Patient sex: F
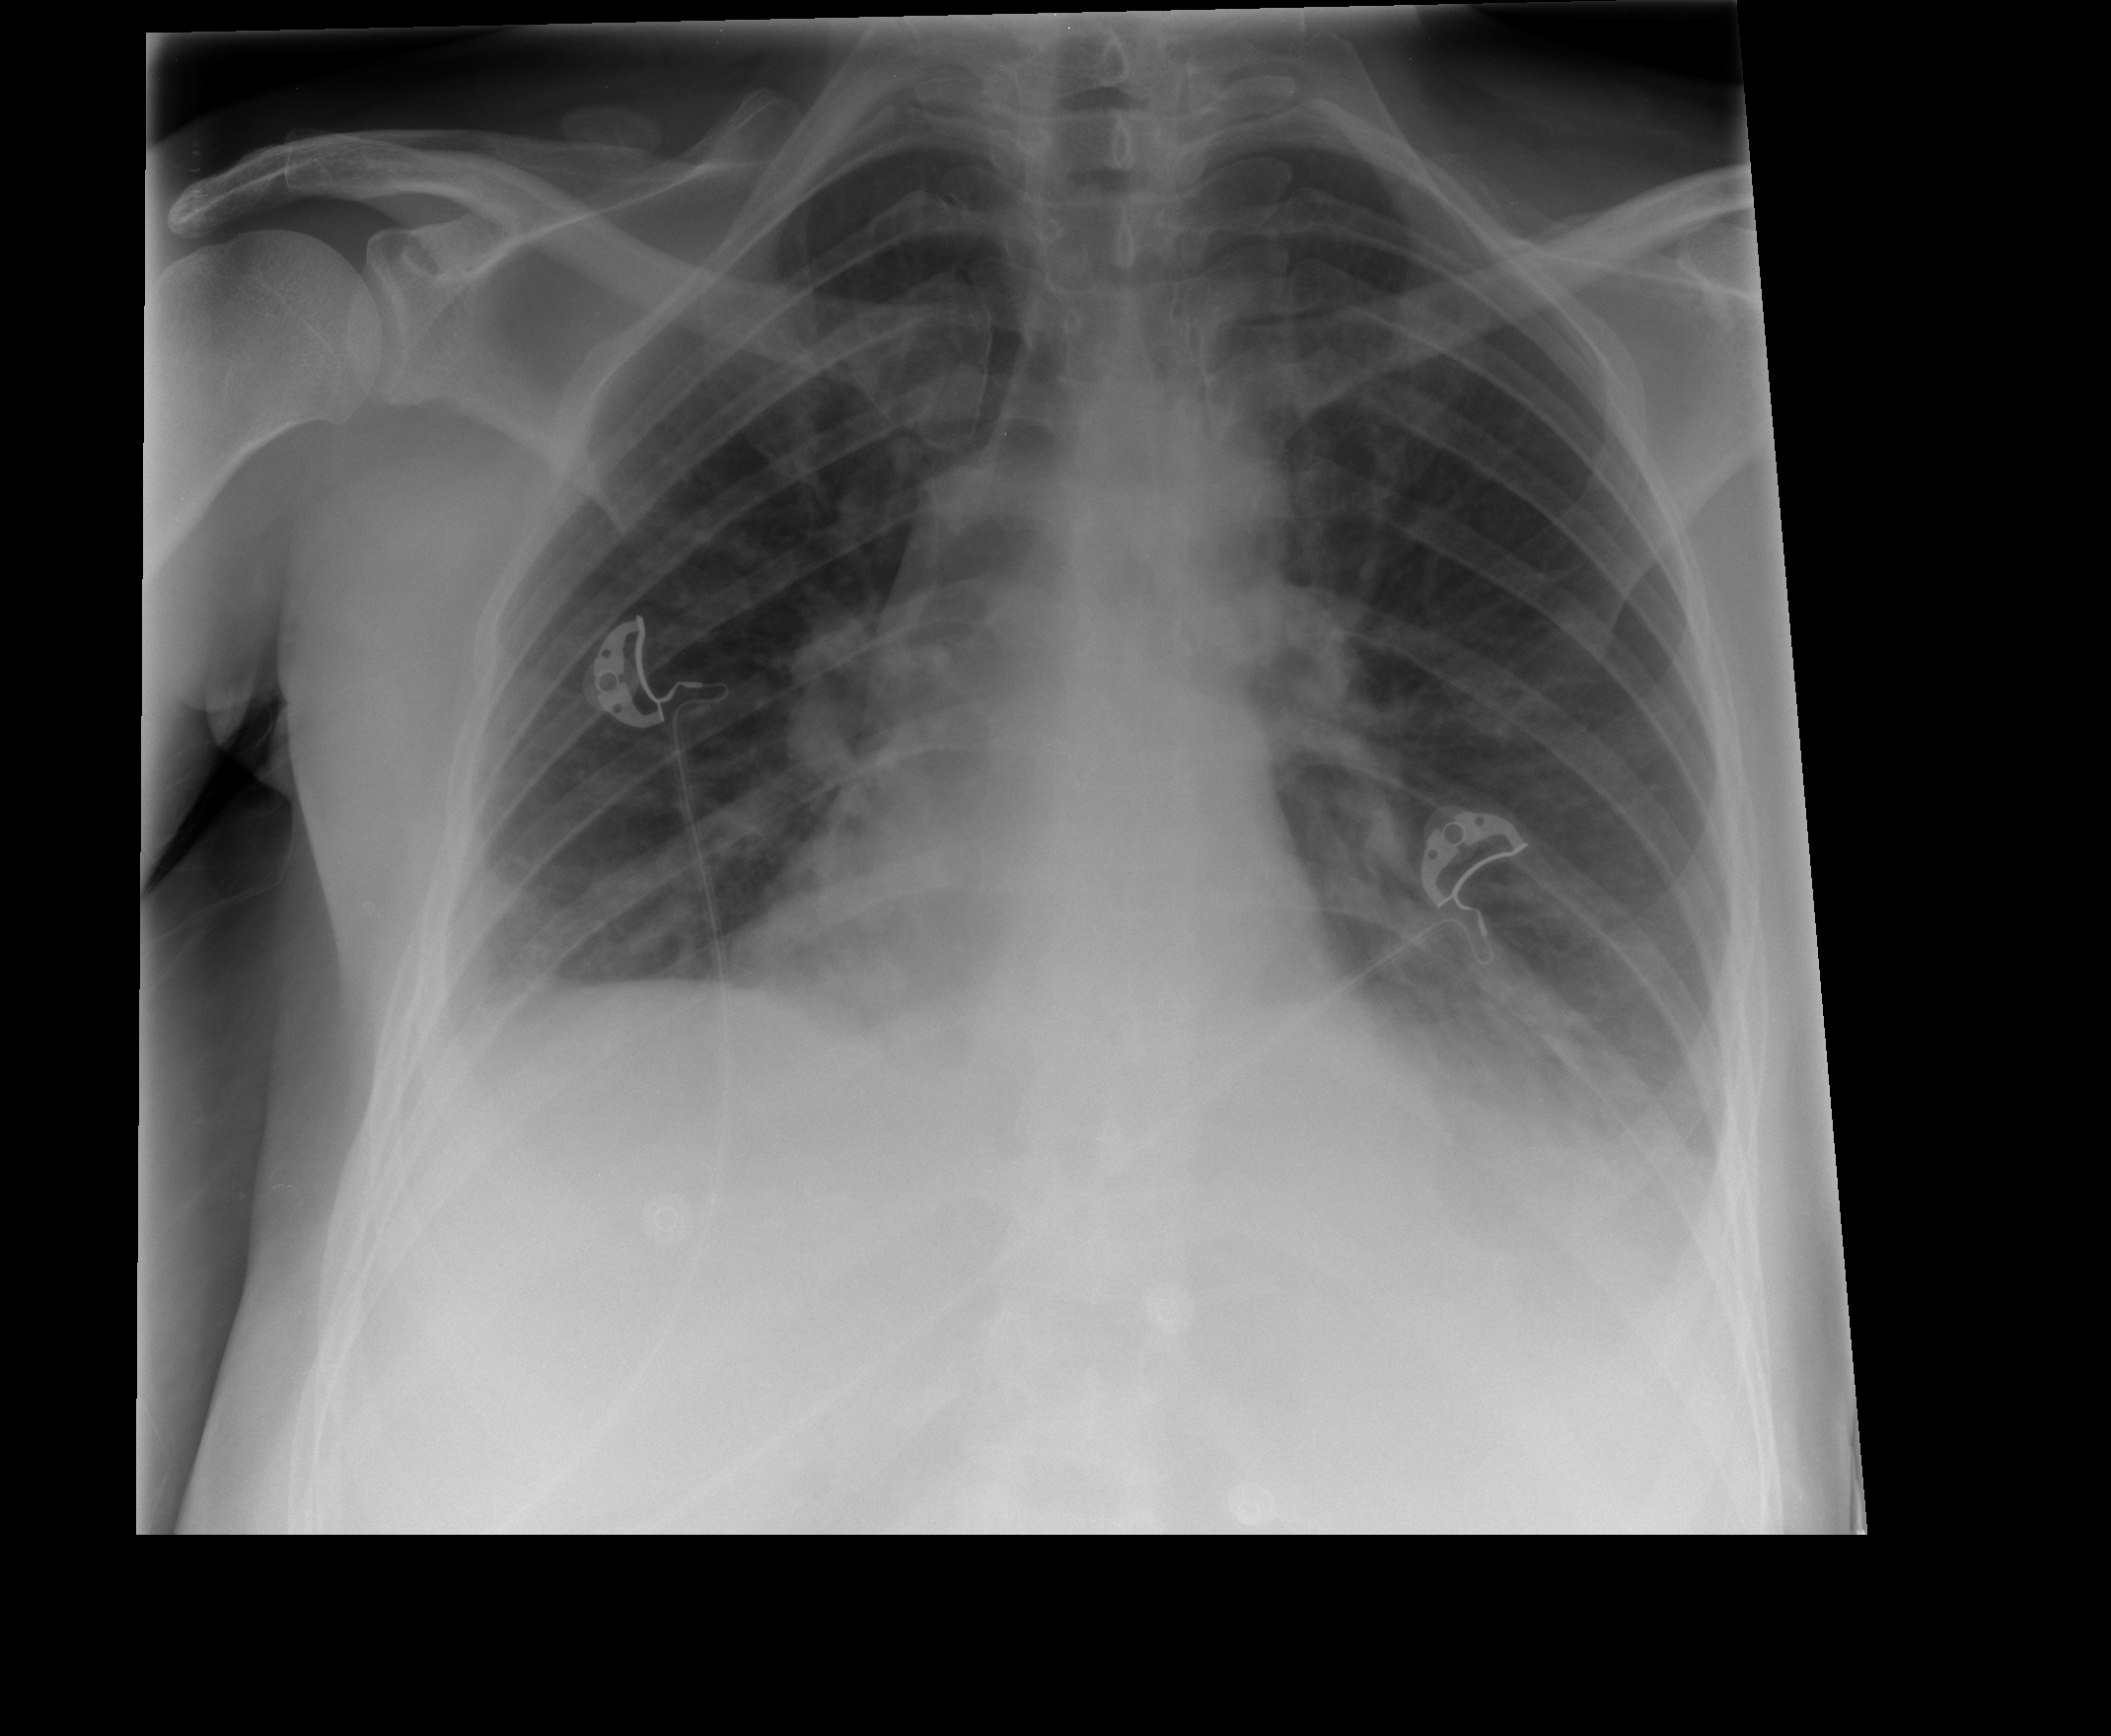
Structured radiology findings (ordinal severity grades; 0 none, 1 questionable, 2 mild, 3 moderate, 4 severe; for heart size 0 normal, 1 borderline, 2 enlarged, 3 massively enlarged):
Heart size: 0
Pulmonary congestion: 1
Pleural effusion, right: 1
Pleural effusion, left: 2
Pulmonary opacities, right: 1
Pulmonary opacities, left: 0
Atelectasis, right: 1
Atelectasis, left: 2